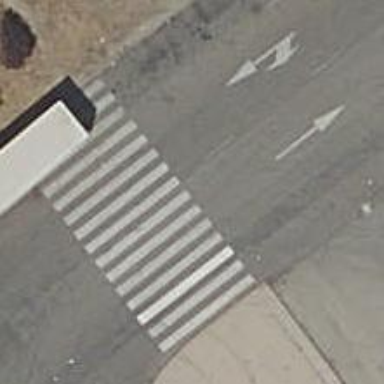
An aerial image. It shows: Uncontrolled road crossing.